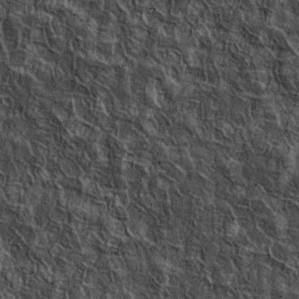
Label: non_frost